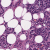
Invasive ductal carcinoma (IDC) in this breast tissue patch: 1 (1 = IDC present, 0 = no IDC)